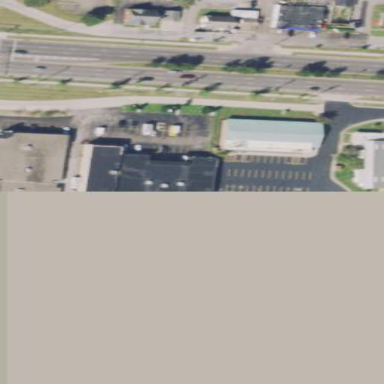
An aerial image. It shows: Retail building.